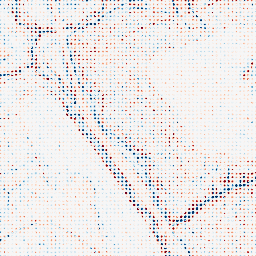
Category: classical
Decomposition family: uniform
Decomposition parameters: size: 5
Upsampling method: sinc_blackman
Upsampling parameters: scale: 8
kernel_size: 4
Upsampling scale: 8